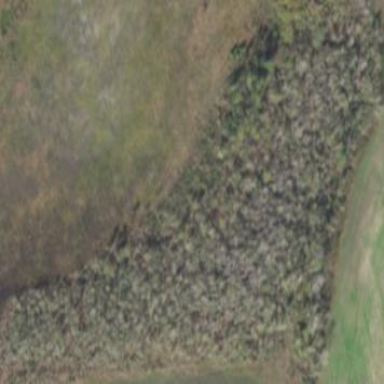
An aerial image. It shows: Swamp in wetland area.